You are looking at the envelope spectrum of a bearing's vibration signal. The marked vertical lines are the theoretical fault frequencies for the outer race, inner race, rolling elements, and cage. Diagnose the bearing from this image, choosing from: normal, inner_race, outer_race, ball.
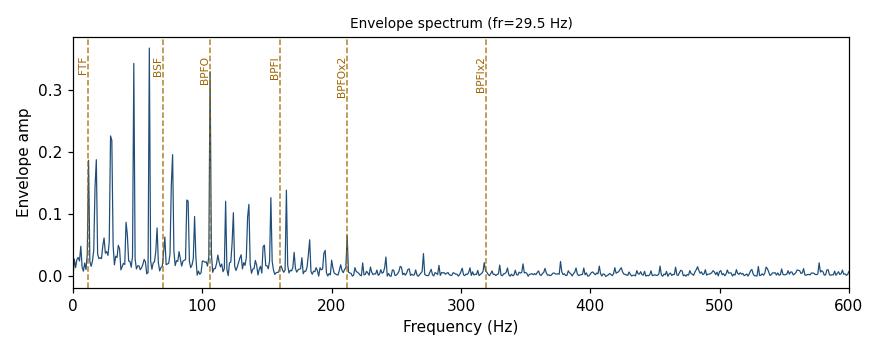
Answer: outer_race